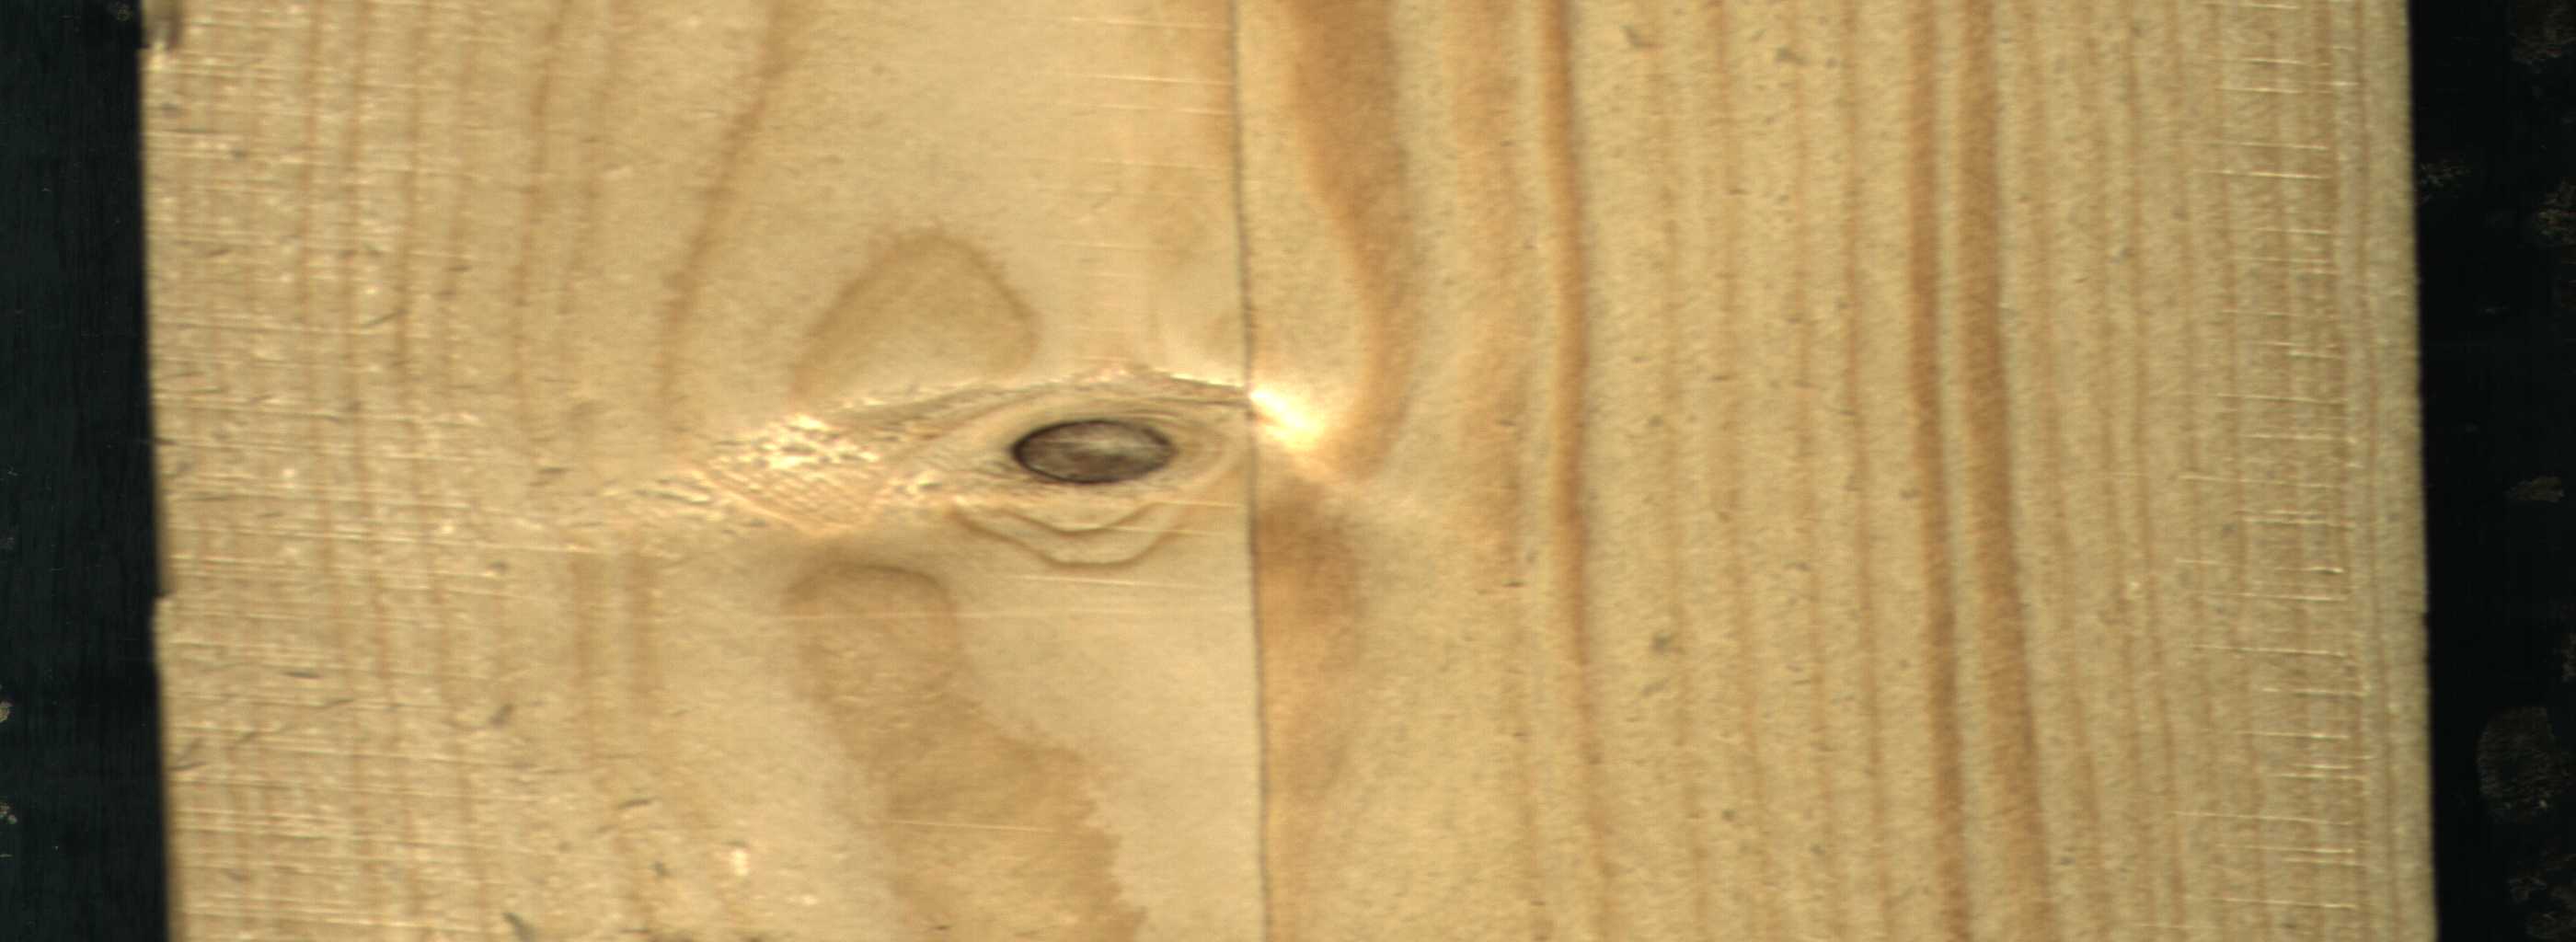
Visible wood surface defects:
Live_Knot